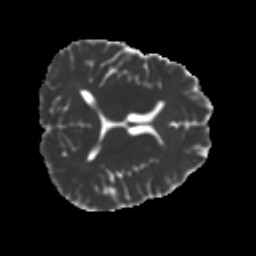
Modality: MD
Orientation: axial
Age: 32
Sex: male
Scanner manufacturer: ge
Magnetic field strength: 3 T
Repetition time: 7.8 s
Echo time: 0.0606 s